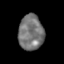
Tissue: skin
Cell type: Epithelial cells
Senescence score: 0.2469
Nuclear area (px): 864
Mean DAPI intensity: 117.904